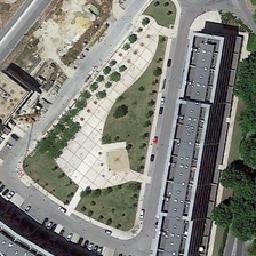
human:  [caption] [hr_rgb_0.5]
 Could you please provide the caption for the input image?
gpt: The tree-lined square is surrounded by several buildings.

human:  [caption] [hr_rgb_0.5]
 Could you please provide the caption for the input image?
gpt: Many buildings are dotted with several trees.

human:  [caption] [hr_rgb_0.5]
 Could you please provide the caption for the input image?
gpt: Some squares of green trees are surrounded by several buildings.

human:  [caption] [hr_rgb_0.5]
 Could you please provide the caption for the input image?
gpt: a lot of cars lined up and white buildings .

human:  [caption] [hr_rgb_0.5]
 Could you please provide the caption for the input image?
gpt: Many buildings are dotted with trees.